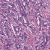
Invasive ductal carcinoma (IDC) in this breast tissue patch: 1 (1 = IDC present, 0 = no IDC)